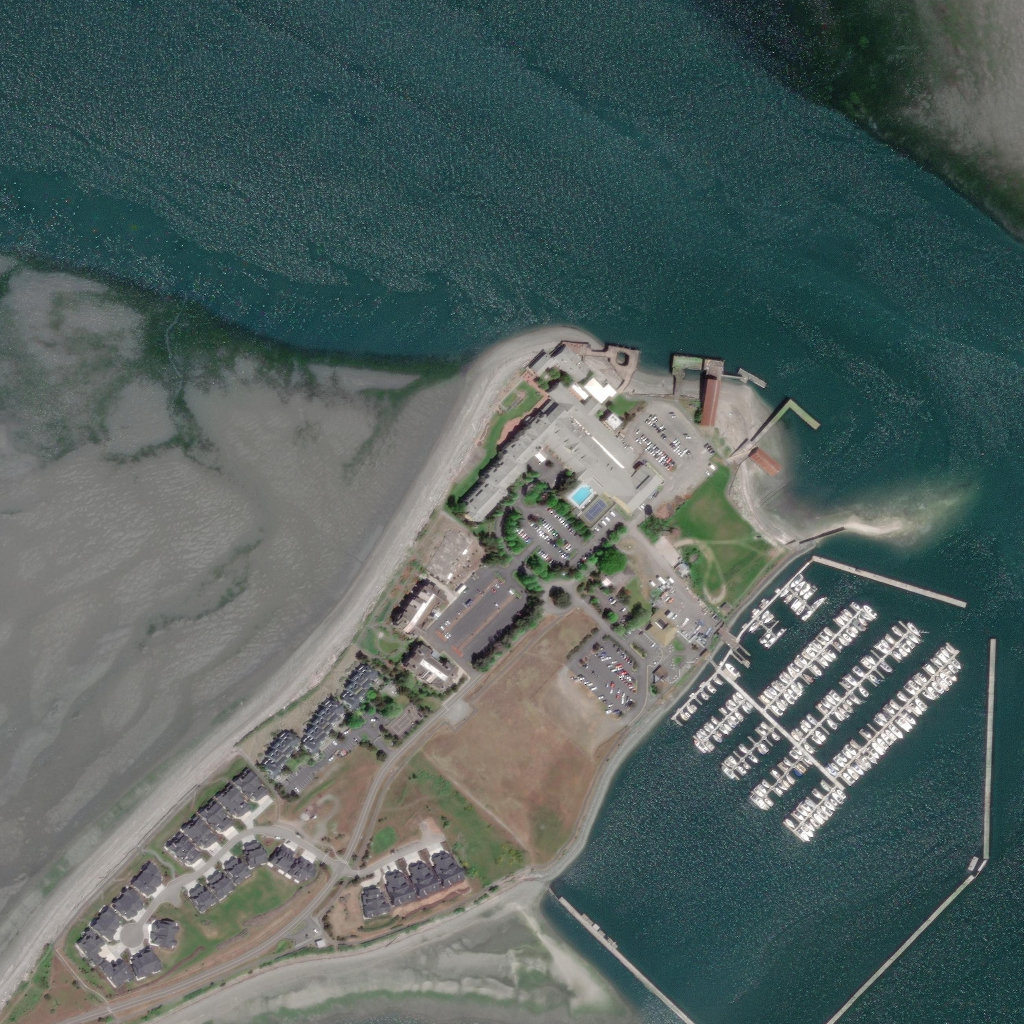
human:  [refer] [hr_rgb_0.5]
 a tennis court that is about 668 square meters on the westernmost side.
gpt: <box>[[37, 68, 41, 72, 0]]</box>

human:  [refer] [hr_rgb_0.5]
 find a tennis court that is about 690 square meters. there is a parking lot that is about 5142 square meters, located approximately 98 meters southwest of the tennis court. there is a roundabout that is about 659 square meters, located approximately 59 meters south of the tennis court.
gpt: <box>[[56, 48, 60, 51, 0]]</box>